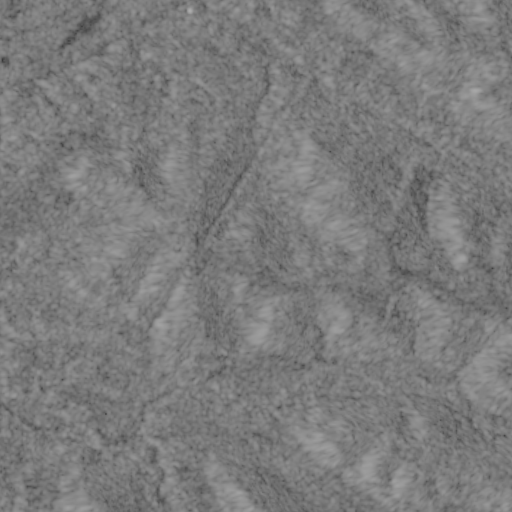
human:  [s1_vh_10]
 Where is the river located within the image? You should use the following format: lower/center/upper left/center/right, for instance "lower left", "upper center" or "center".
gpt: The river is located in the upper left of the image.
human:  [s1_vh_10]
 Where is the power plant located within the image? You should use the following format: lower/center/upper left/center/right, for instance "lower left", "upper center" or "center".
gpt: There is no power plant in the image.

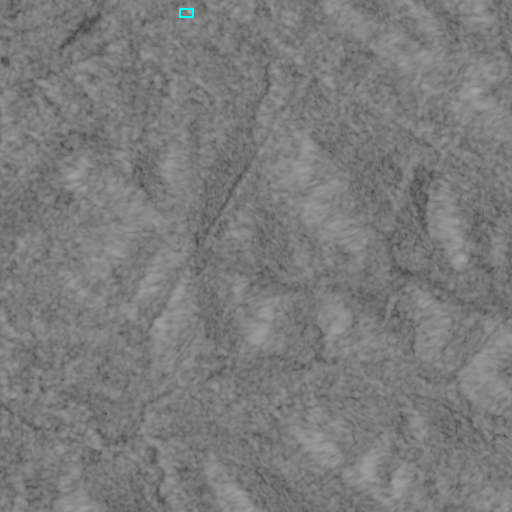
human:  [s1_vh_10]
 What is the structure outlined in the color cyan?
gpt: The structure outlined in cyan is a building.
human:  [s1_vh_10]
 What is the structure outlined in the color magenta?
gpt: There is no magenta outline.